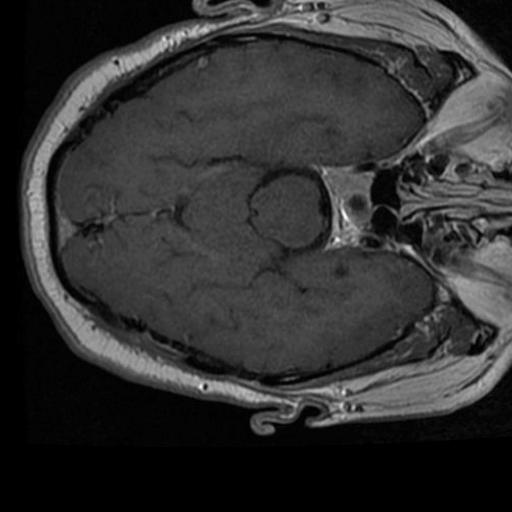
Label: brain_tumor